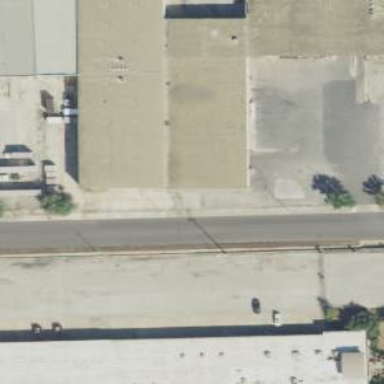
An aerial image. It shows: Warehouse building.